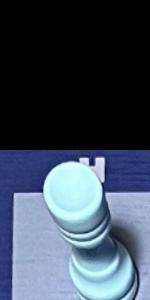
Label: Rook_White